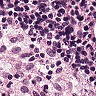
Metastatic tissue present: no